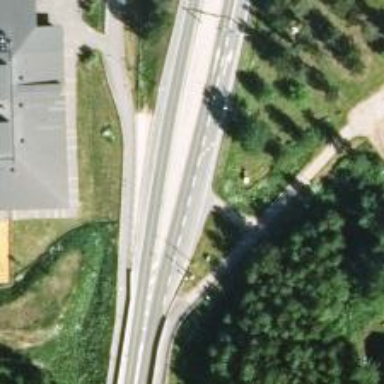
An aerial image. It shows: Asphalt road designated as trunk highway.